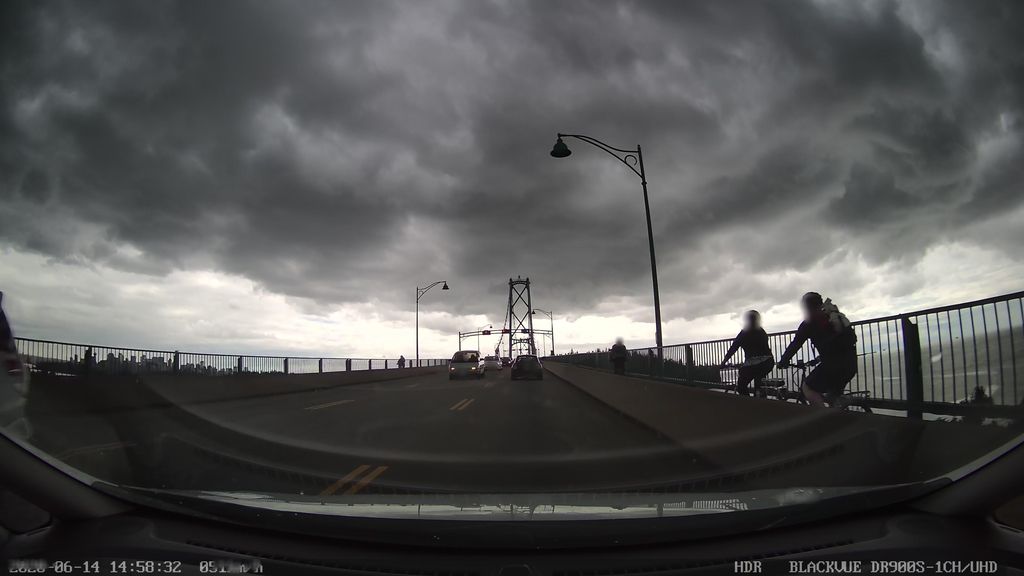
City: vancouver